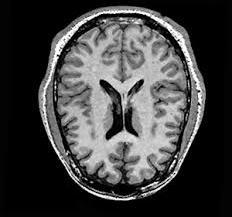
Label: notumor